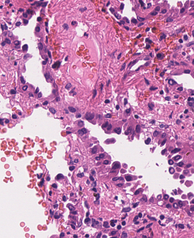
Tumor epithelial tissue: yes
Tumor-associated stroma tissue: yes
Normal tissue: no